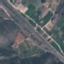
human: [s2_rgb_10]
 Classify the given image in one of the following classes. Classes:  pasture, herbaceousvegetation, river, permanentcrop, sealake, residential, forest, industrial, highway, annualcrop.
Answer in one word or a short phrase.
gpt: Highway